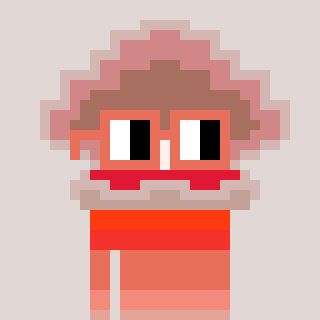
a pixel art character with square orange glasses, a oyster-shaped head and a orange-colored body on a warm background